Aerial crown-view tile of a tropical tree (Barro Colorado Island, Panama), acquired 20250512:
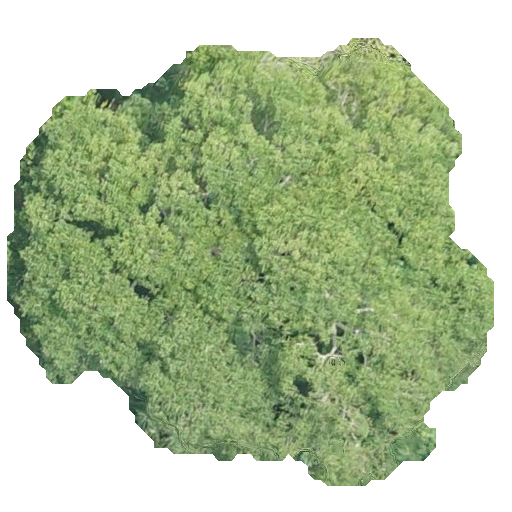
Species: Astronium graveolens
GBIF accepted scientific name: Astronium graveolens
Crown area: 236.038 m²